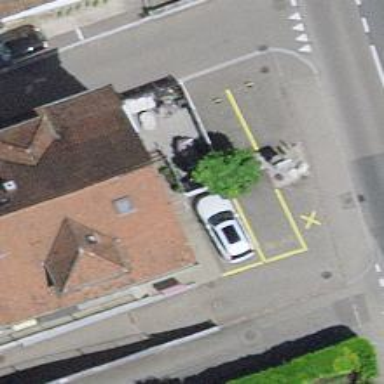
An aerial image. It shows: Post box is visible.